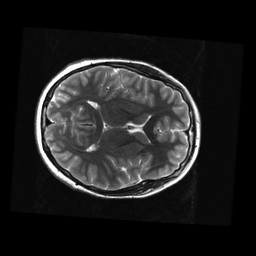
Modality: T2w
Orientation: axial
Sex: male
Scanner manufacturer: ge
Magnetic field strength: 3 T
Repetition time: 5 s
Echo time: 0.101 s